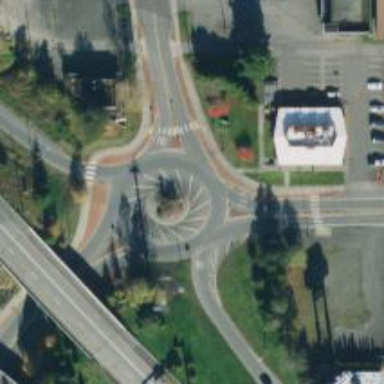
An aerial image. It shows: Secondary road around roundabout.